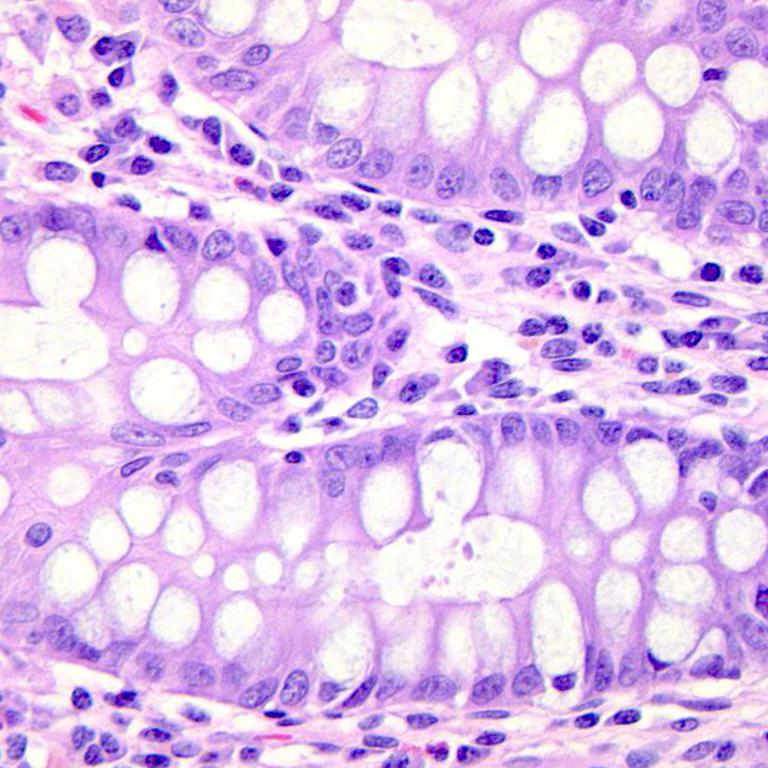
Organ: colon
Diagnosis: benign